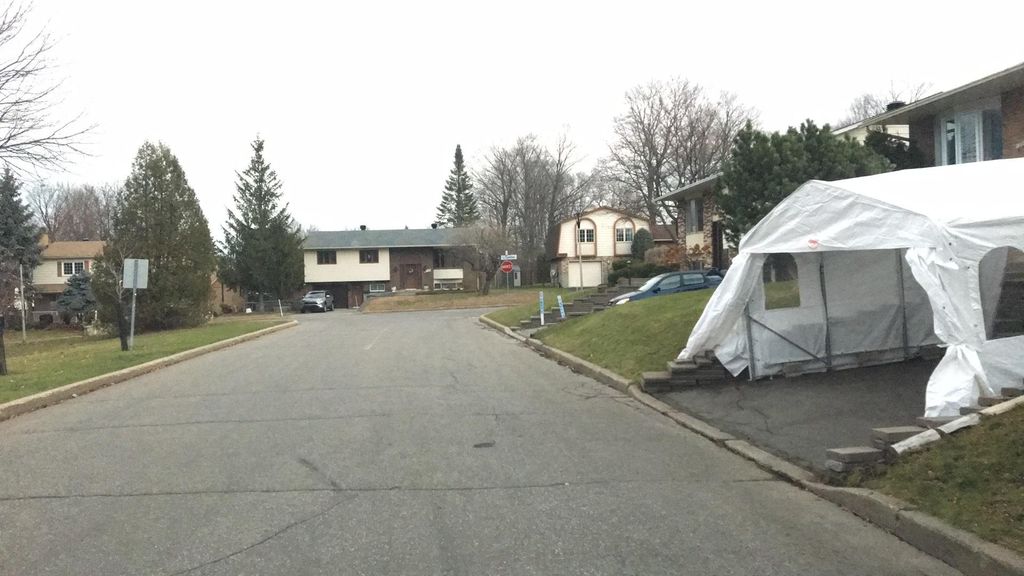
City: montreal